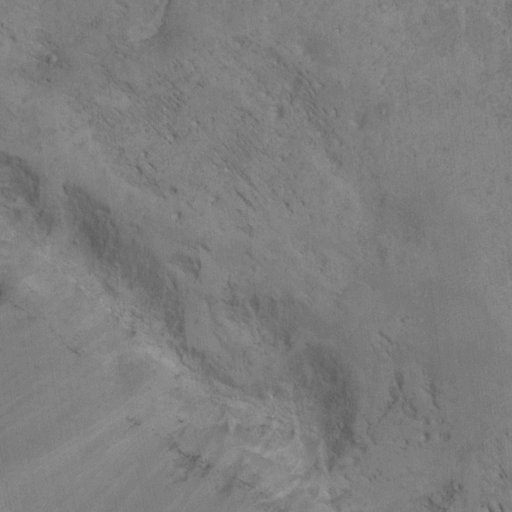
Classes present: Background